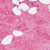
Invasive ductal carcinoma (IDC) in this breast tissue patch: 0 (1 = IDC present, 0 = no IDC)